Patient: sex M, age 35
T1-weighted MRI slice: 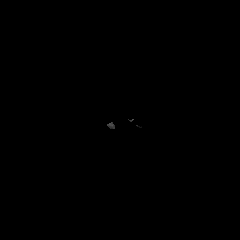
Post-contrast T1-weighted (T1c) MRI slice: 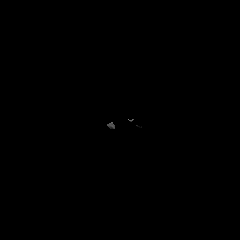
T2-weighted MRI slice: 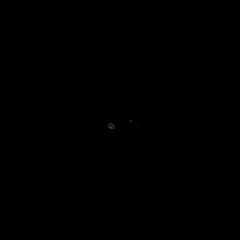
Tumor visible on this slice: no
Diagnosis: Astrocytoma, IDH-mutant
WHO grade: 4